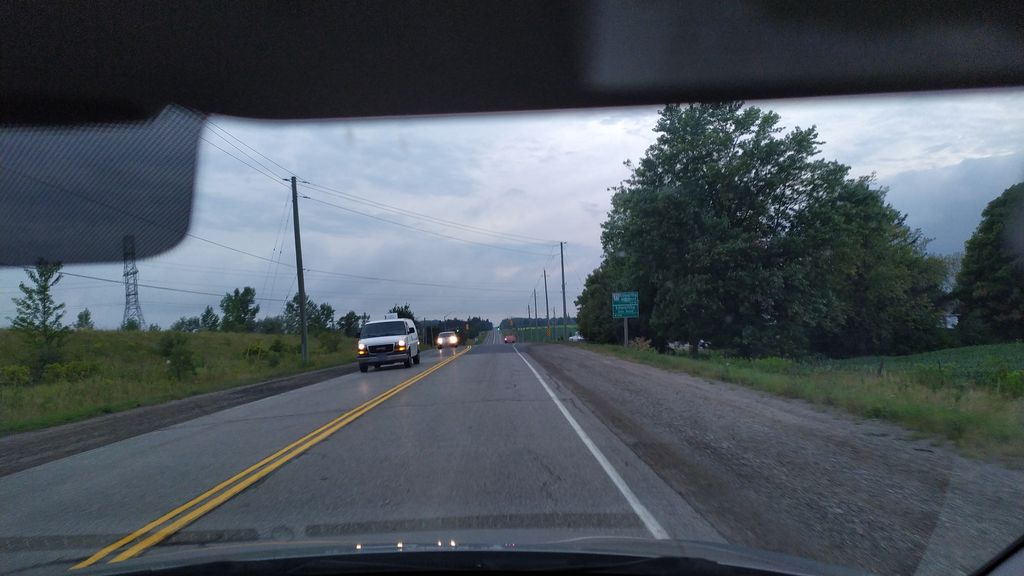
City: kitchener-waterloo